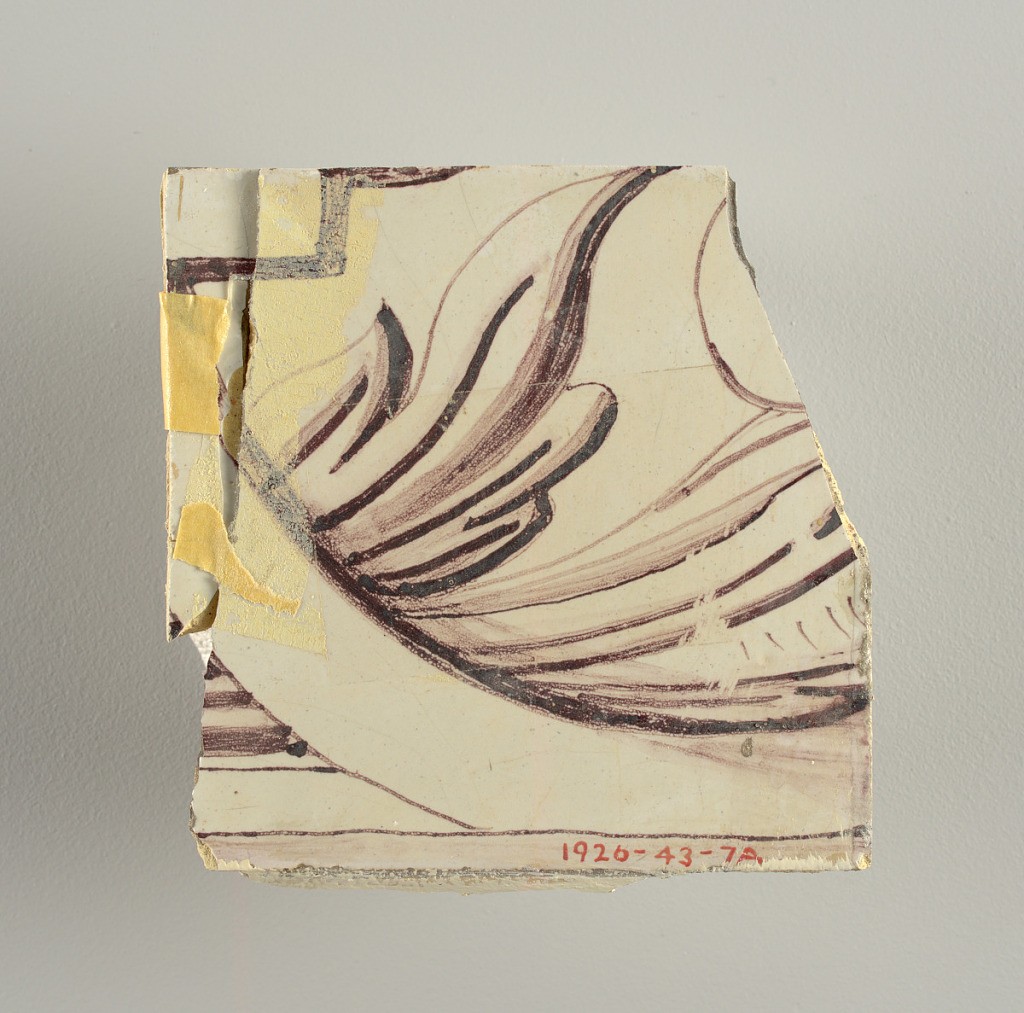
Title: Wall facing
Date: ca. 1725
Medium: tin-glazed earthenware, underglaze
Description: Running design for a frieze or a dado, composed of scrolls of foliage and strapwork, and four repeating motifs--a seated woman in a small upright oval medallion, a putto seated on a rocailled base, and strapwork in axial pattern.  The various panels, A to F, show various repeats of the same design, all being five tiles high and a varying number of tiles wide.